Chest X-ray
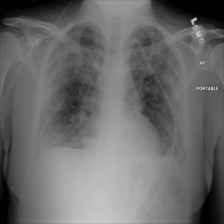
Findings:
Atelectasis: negative
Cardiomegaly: negative
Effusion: negative
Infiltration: negative
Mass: negative
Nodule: negative
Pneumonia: negative
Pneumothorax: negative
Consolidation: negative
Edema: negative
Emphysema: negative
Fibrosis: negative
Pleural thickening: negative
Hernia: negative